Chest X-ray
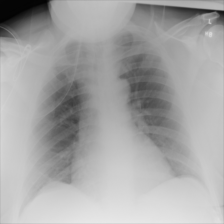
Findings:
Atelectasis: negative
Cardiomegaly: negative
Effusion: negative
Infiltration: negative
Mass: negative
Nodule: negative
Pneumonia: negative
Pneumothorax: negative
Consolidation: negative
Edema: negative
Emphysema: negative
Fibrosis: negative
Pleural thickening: negative
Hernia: negative